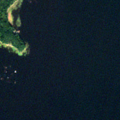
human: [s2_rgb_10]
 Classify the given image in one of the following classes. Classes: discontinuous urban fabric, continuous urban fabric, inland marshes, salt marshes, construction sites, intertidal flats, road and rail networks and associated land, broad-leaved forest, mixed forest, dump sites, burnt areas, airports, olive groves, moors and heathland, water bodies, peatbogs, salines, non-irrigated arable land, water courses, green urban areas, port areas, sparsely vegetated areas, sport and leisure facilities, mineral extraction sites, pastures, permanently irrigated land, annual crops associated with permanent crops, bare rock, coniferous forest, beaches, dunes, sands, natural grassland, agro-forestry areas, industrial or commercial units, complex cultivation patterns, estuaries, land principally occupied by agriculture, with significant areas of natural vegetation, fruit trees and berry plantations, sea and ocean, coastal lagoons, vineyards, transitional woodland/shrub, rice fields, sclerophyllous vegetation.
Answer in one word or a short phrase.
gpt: mixed forest, sea and ocean